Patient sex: F
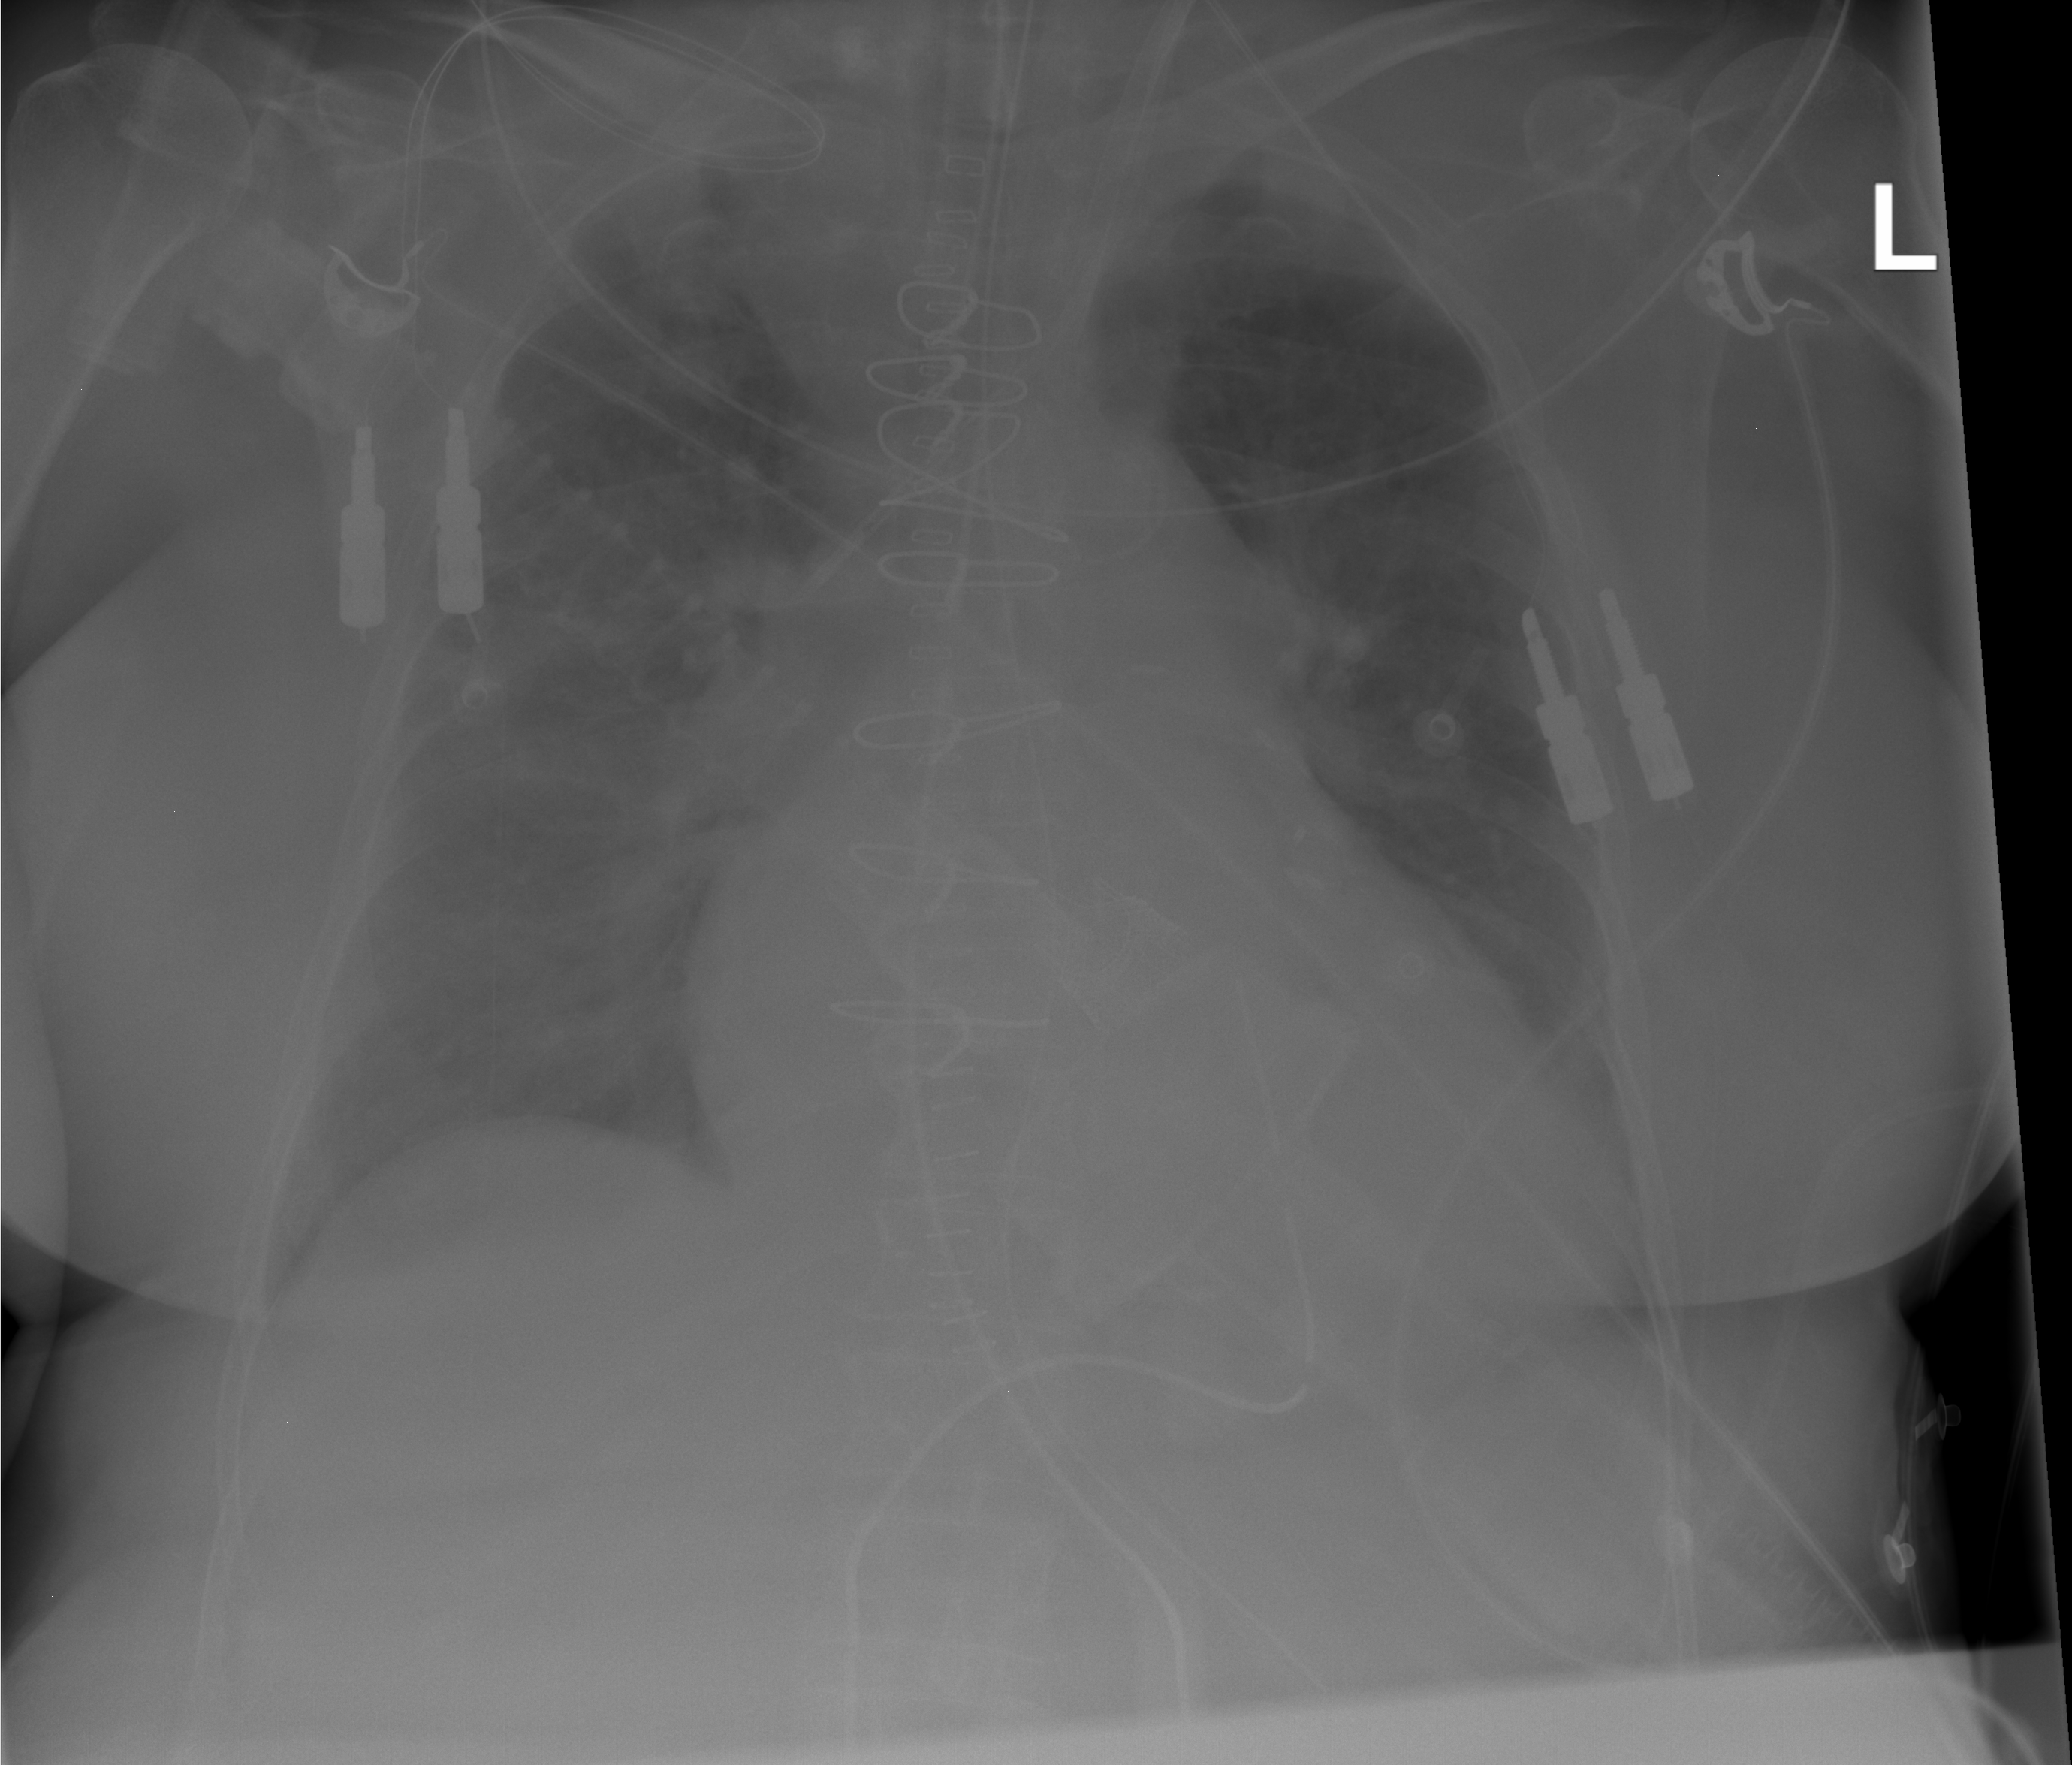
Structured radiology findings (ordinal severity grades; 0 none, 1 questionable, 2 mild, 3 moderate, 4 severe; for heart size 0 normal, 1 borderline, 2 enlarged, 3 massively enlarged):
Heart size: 2
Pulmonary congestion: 0
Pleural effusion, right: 0
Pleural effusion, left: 0
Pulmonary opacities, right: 0
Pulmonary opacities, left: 0
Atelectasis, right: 2
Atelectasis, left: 2